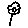
Label: flower